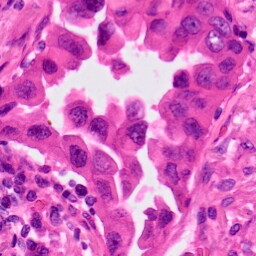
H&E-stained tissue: Lung